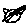
Label: cat